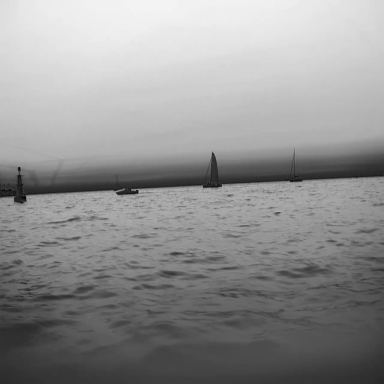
There is a canoe in the infrared image.